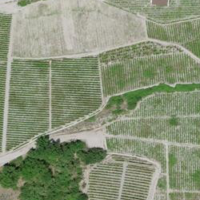
EUNIS habitat code: 40
Species observed at this site:
Prunus mahaleb